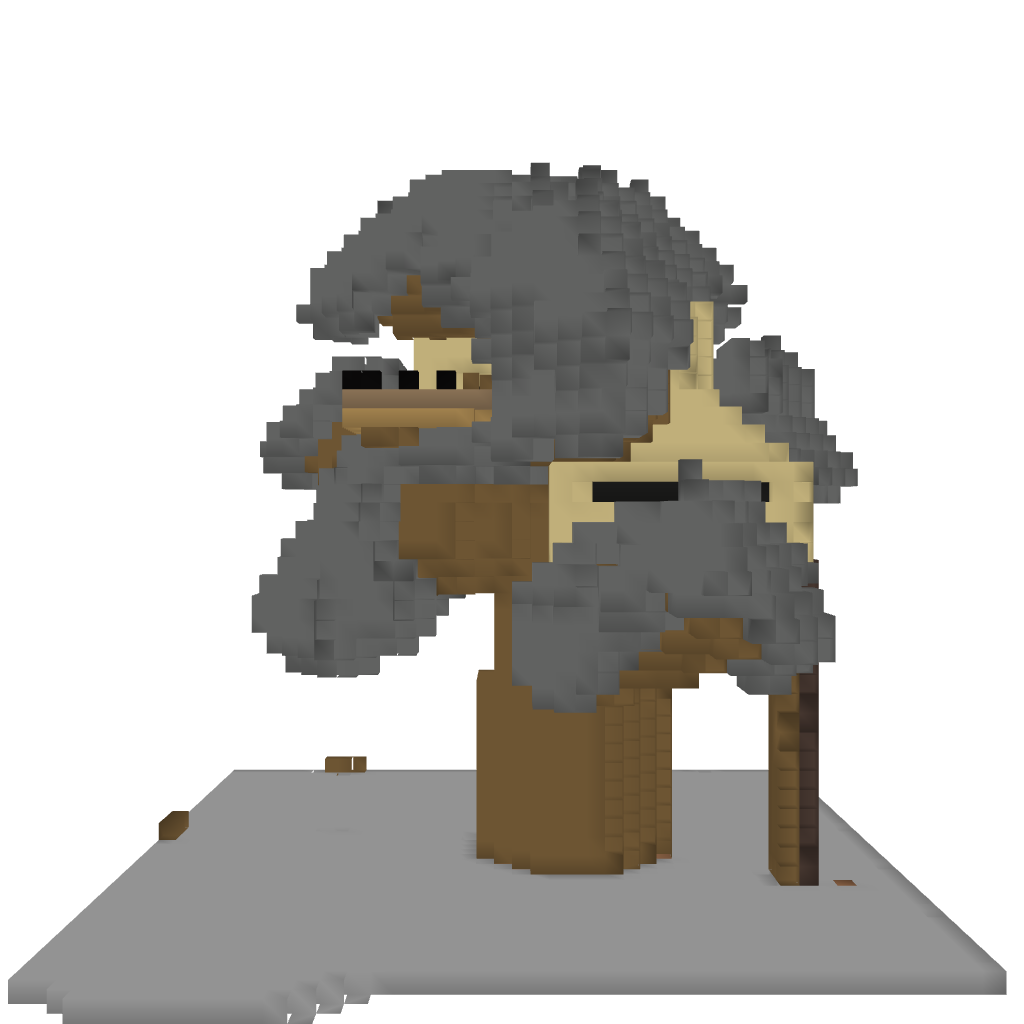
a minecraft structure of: Tree House v1